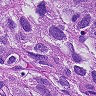
Metastatic tissue present: yes